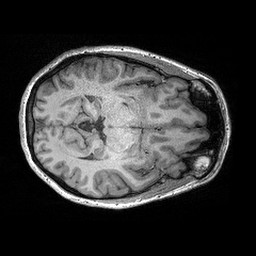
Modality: T1w
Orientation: axial
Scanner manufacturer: siemens
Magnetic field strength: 3 T
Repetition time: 2.3 s
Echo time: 0.00298 s